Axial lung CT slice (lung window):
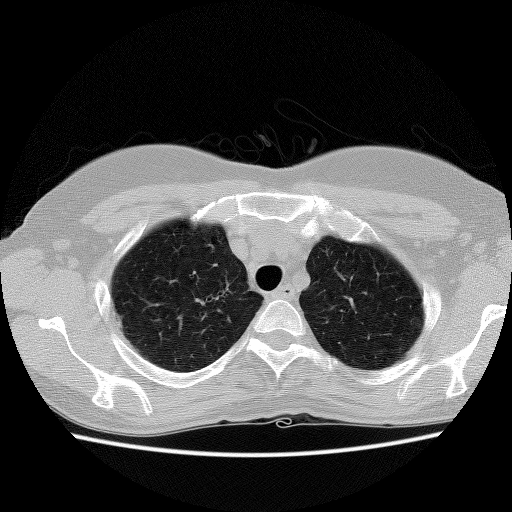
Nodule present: no